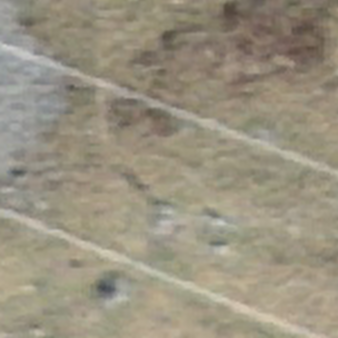
Label: other